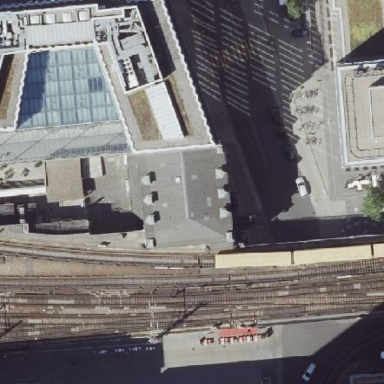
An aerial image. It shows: Electricity building serving as traction substation.